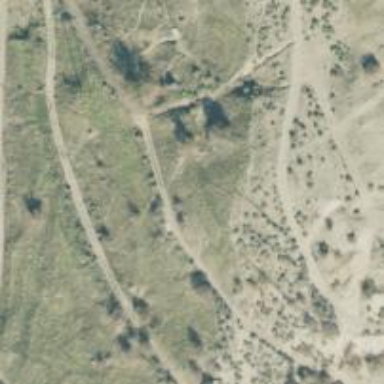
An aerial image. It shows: Disc golf tee area.